Field crop: maize
Growth stage: 2
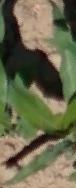
Species: maize